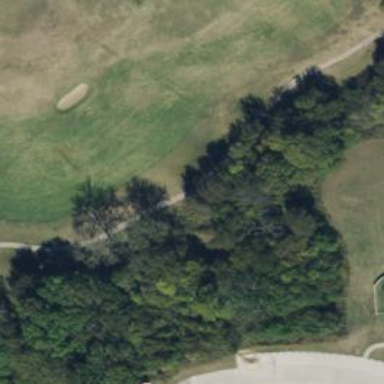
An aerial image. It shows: Grassy area designated as golf fairway.